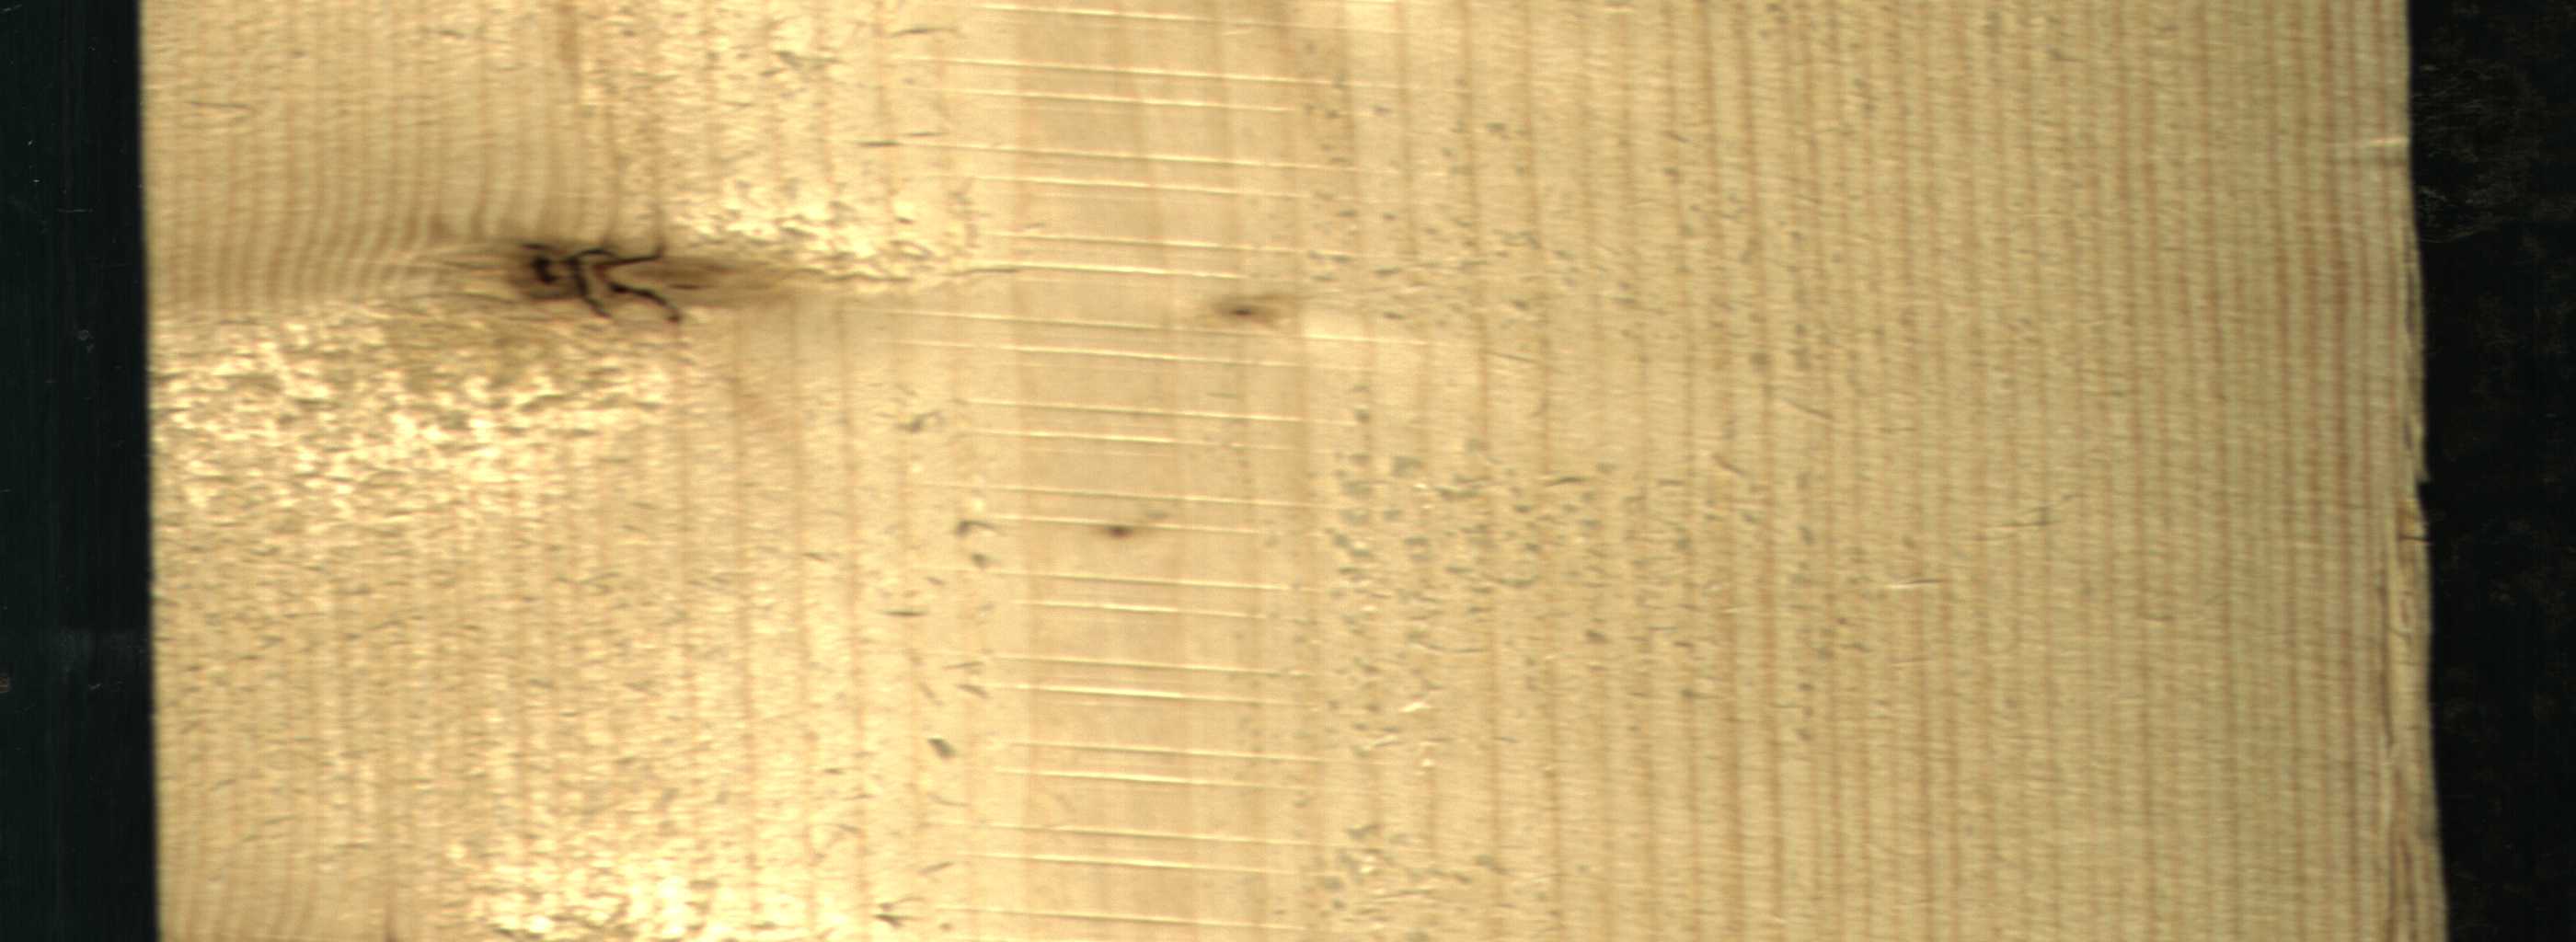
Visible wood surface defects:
Dead_Knot